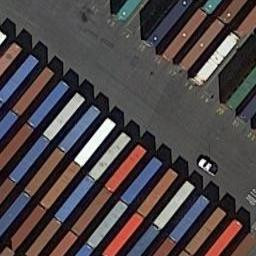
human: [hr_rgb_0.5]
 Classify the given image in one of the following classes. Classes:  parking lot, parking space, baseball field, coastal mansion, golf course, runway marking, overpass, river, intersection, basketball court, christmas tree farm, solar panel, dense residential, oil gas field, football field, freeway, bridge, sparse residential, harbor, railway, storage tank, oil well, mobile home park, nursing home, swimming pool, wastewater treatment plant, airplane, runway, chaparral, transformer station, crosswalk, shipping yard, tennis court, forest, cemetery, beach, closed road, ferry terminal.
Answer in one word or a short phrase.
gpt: shipping yard